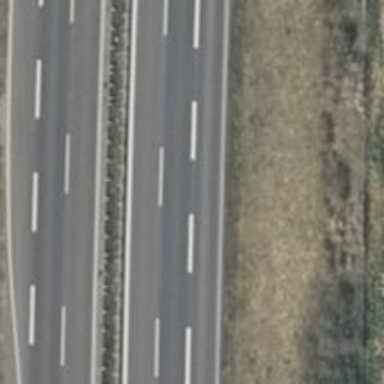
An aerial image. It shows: Asphalt motorway.